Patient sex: F
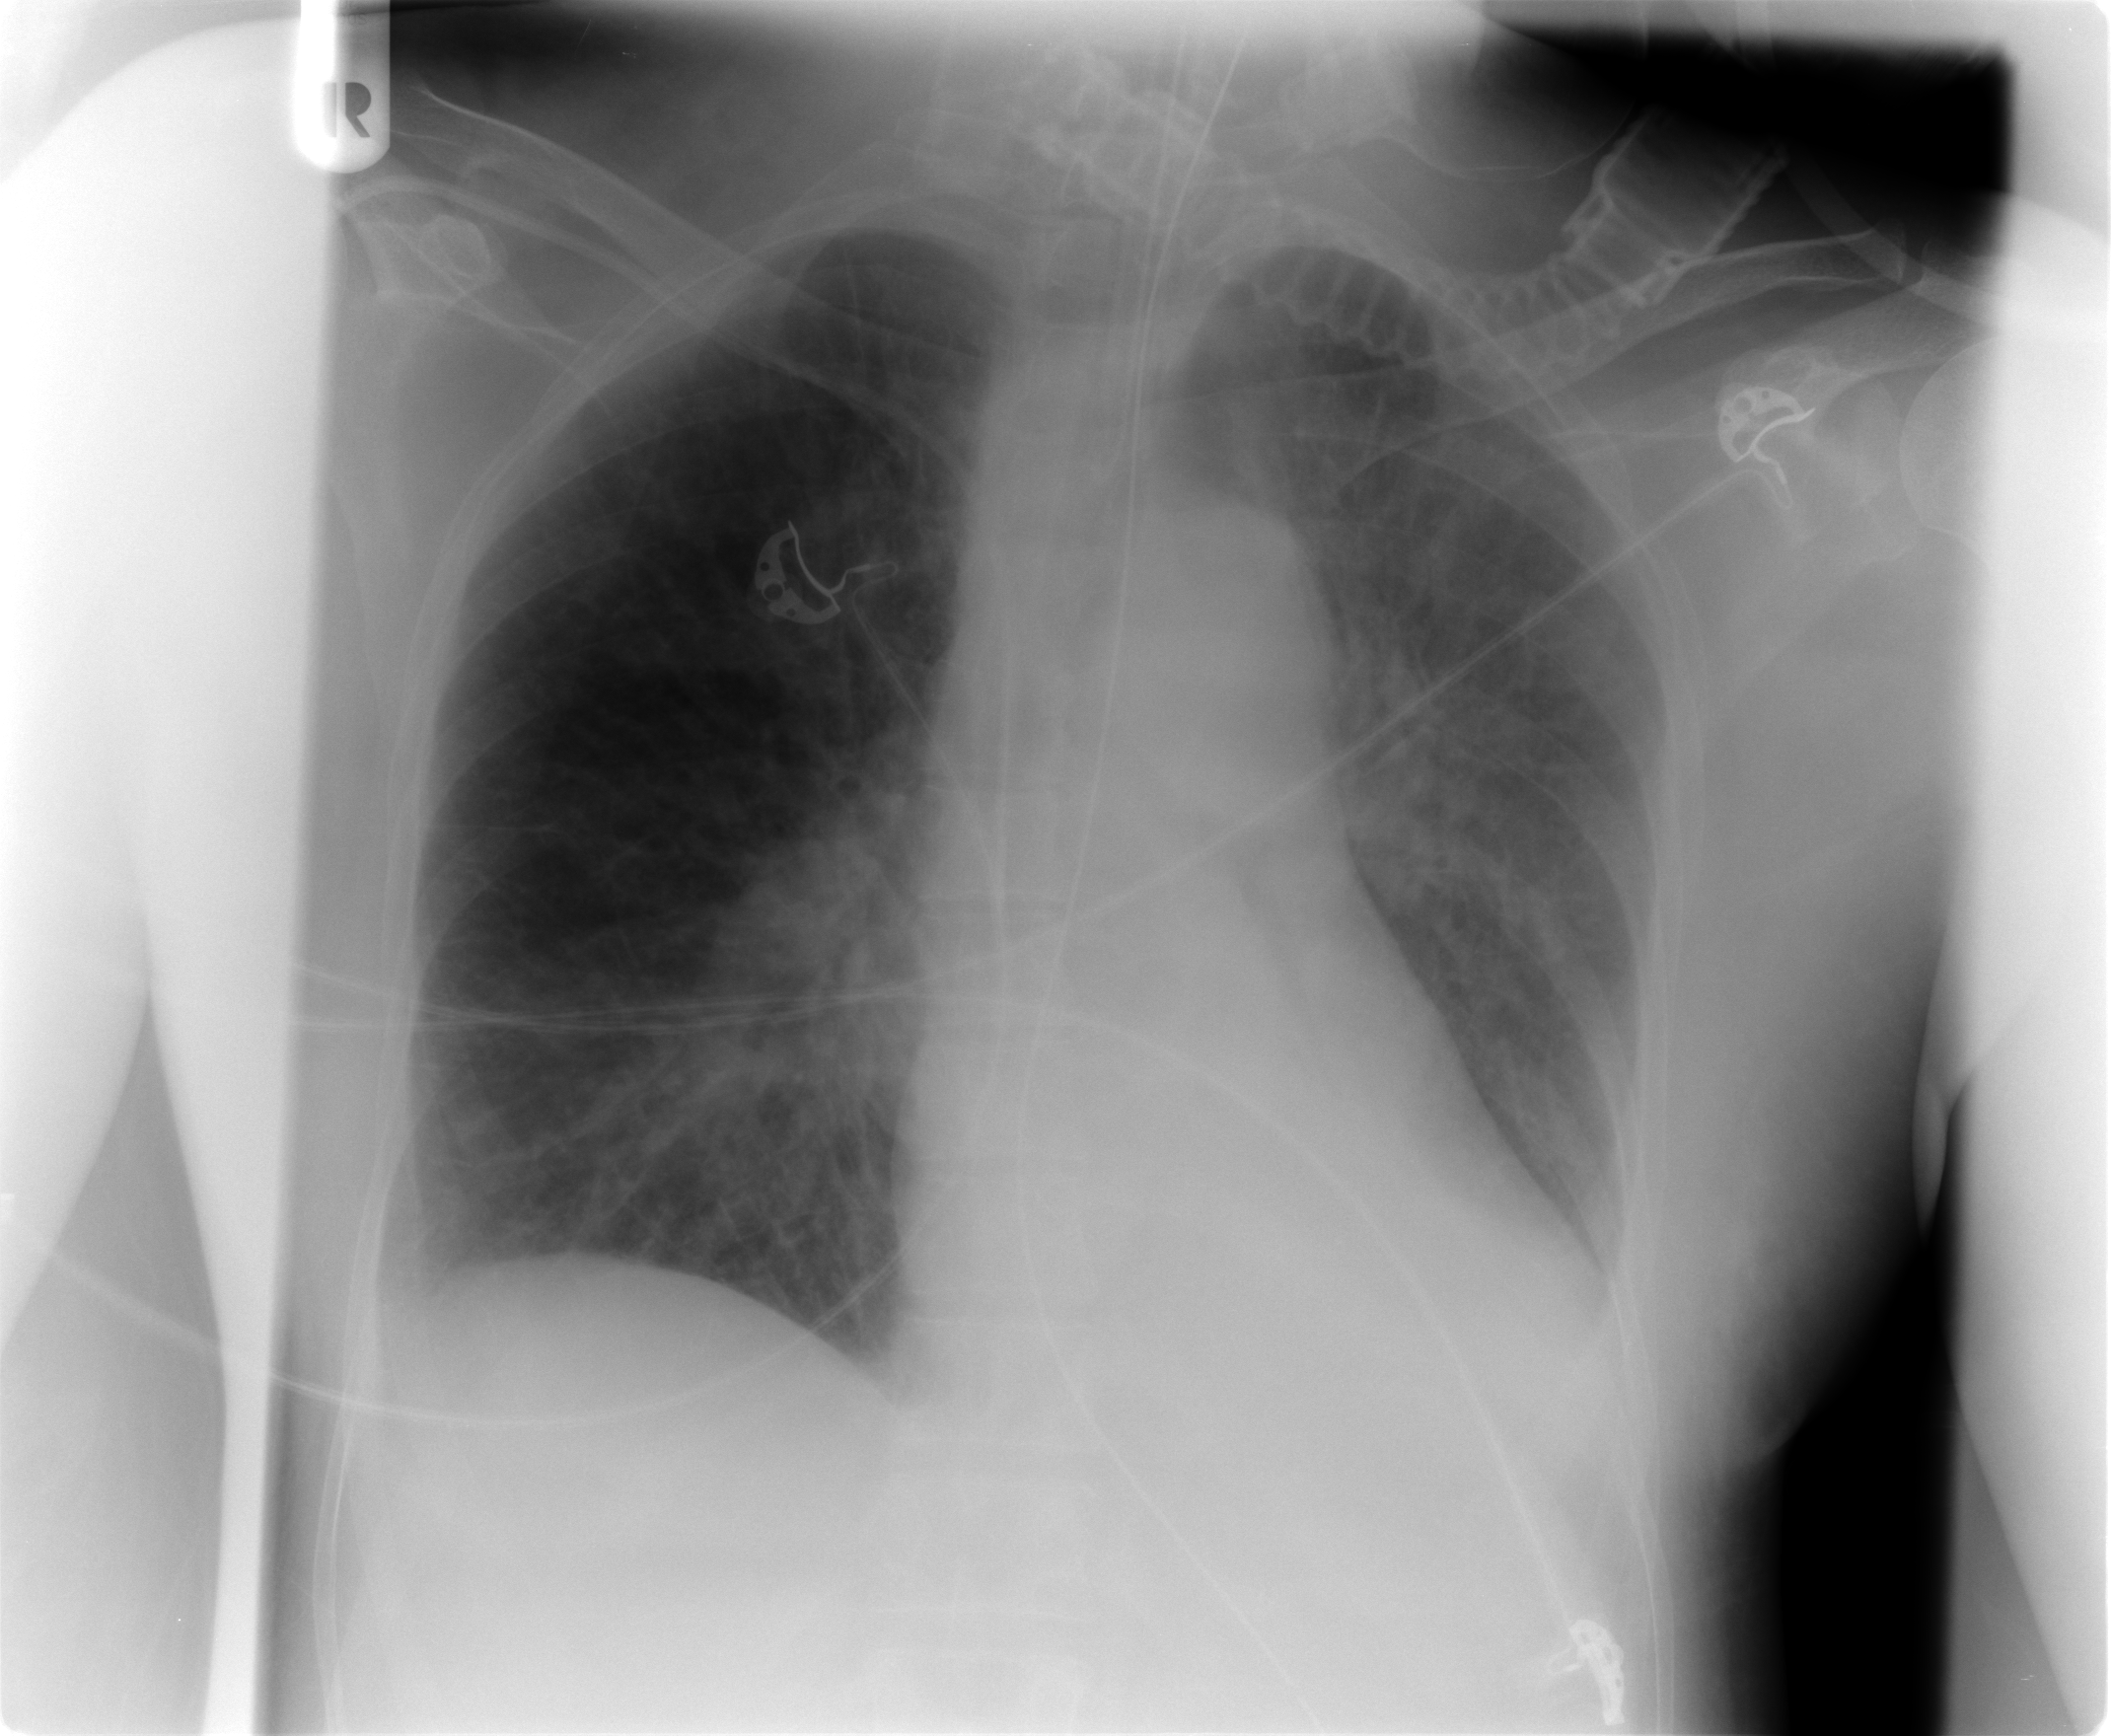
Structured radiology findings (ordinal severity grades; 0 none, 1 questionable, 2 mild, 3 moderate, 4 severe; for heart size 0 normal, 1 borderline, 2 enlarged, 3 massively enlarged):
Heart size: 0
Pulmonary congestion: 2
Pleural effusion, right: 1
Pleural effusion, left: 1
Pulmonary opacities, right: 1
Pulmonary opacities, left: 2
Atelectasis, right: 1
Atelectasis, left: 1